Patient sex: M
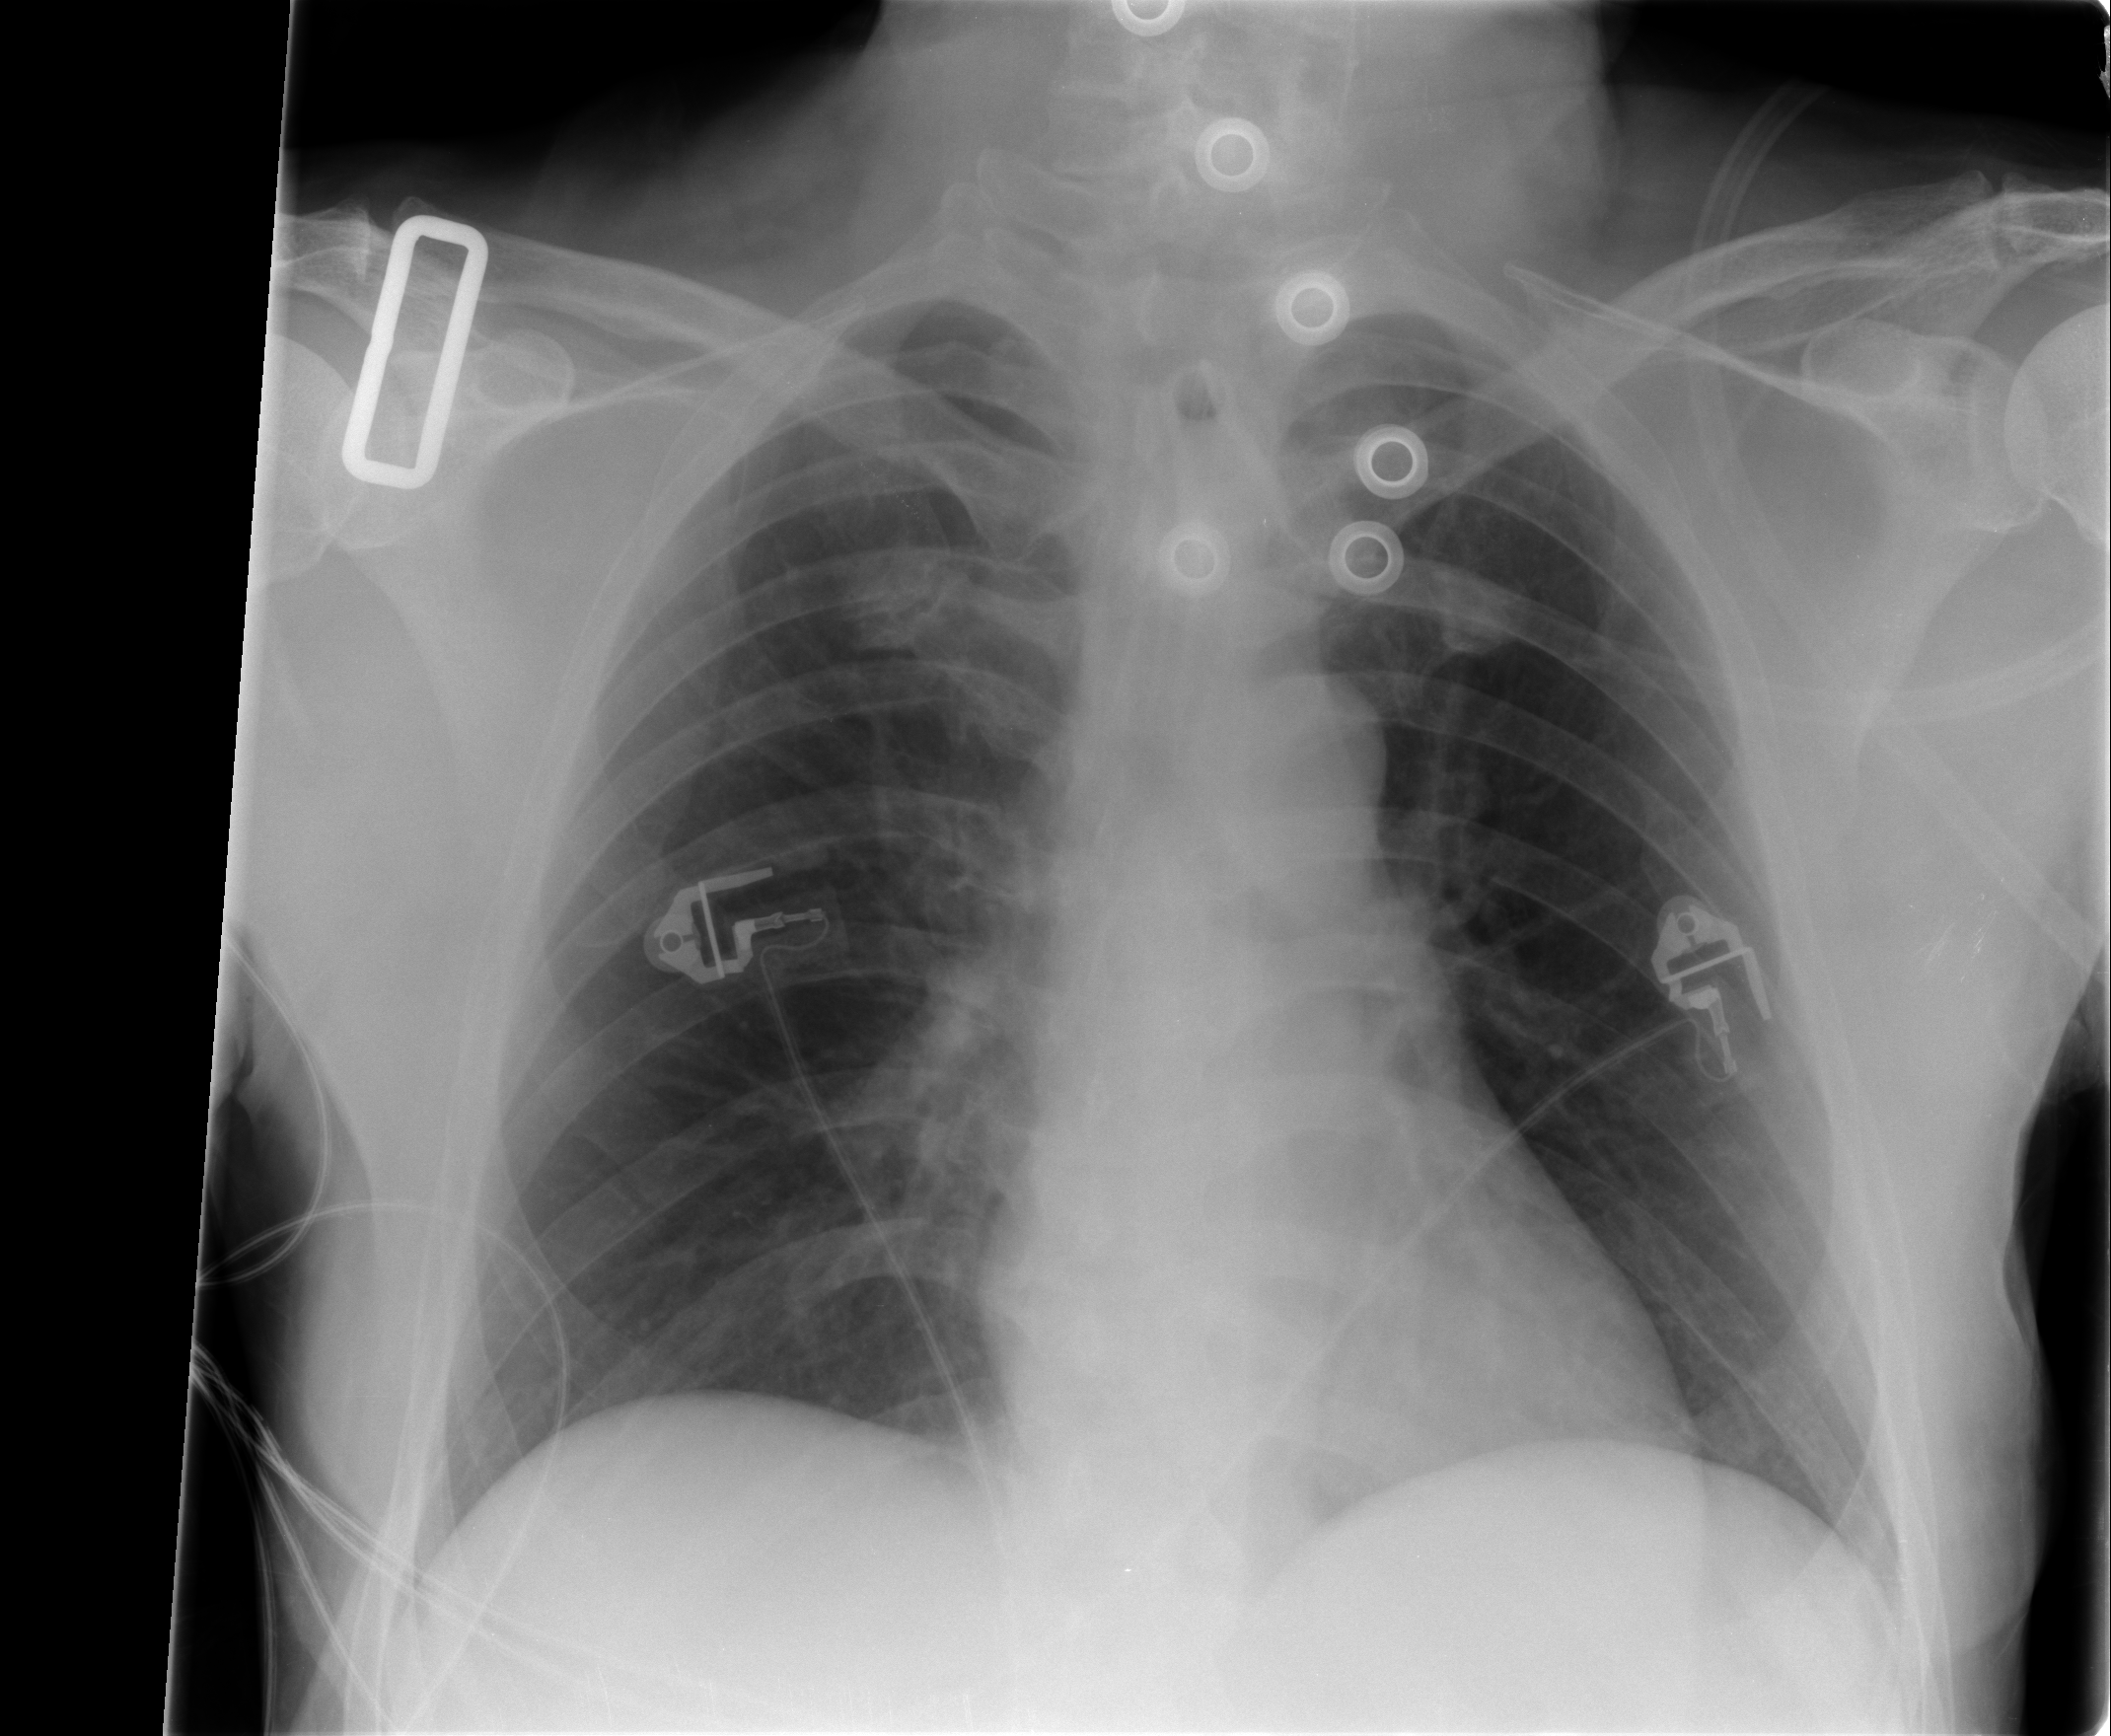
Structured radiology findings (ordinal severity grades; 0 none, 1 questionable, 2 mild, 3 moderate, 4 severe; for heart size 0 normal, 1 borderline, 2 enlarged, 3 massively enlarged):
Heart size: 0
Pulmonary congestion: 0
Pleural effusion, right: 0
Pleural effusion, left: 0
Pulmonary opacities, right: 0
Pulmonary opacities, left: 0
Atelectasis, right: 0
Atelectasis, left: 2